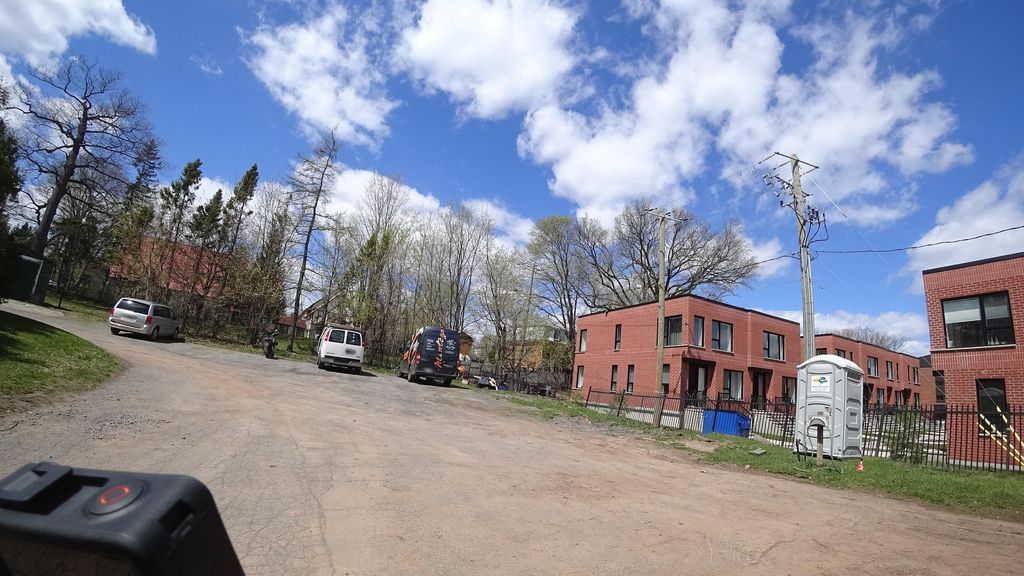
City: quebec_city